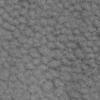
Label: not_dusty